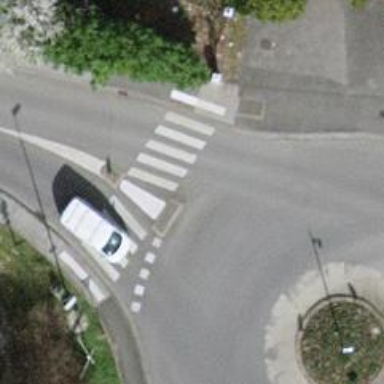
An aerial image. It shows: Road with "give way" sign.